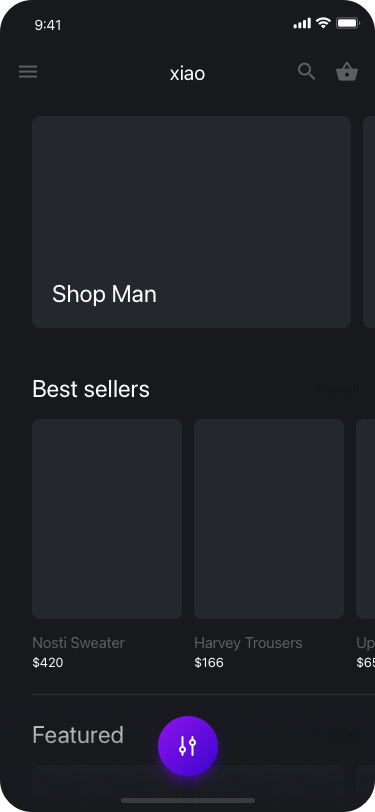
Text in this UI design:
Best sellers
View all
Nosti Sweater
Harvey Trousers
$420
$166
Upside NEED Tee
$65
Featured
View all
Shop Man
xiao